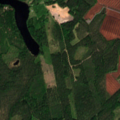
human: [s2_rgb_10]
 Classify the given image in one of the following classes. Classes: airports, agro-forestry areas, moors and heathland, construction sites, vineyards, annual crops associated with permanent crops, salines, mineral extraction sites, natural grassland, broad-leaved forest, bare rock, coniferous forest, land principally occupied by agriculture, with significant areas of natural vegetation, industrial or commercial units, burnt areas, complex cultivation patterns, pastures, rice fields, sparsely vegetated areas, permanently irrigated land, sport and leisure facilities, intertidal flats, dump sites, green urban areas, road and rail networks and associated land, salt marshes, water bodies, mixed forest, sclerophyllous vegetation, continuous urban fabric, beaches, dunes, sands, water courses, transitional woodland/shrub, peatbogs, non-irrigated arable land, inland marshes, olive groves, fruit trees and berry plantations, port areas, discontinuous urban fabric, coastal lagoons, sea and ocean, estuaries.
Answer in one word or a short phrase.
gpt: land principally occupied by agriculture, with significant areas of natural vegetation, coniferous forest, peatbogs, water bodies